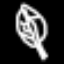
Label: leaf